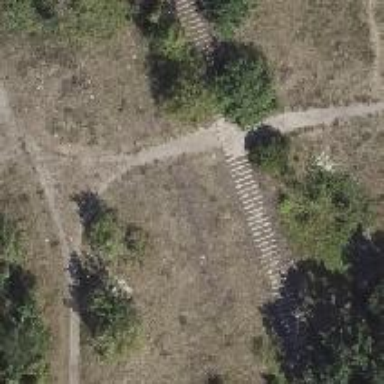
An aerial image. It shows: Dirt path.